Question: I have an API named . It returns me all campaign list with descriptions according to relevant person. Like in image I have multiple campaign with id and description. I want to set environment variable using
"'postman.setEnvironmentVariable("cmid", jsonData.id)';"
or
"'postman.setEnvironmentVariable("cmid", jsonData.id)'
where
'jsonData.campaignName==="online Games "'; "

I mean I want to use all these id's in loop through collection runner. how can I set values in environment variable. Because when I set jsonData.id it can't decide which id value should be set in environment variable "cmid" and return false.
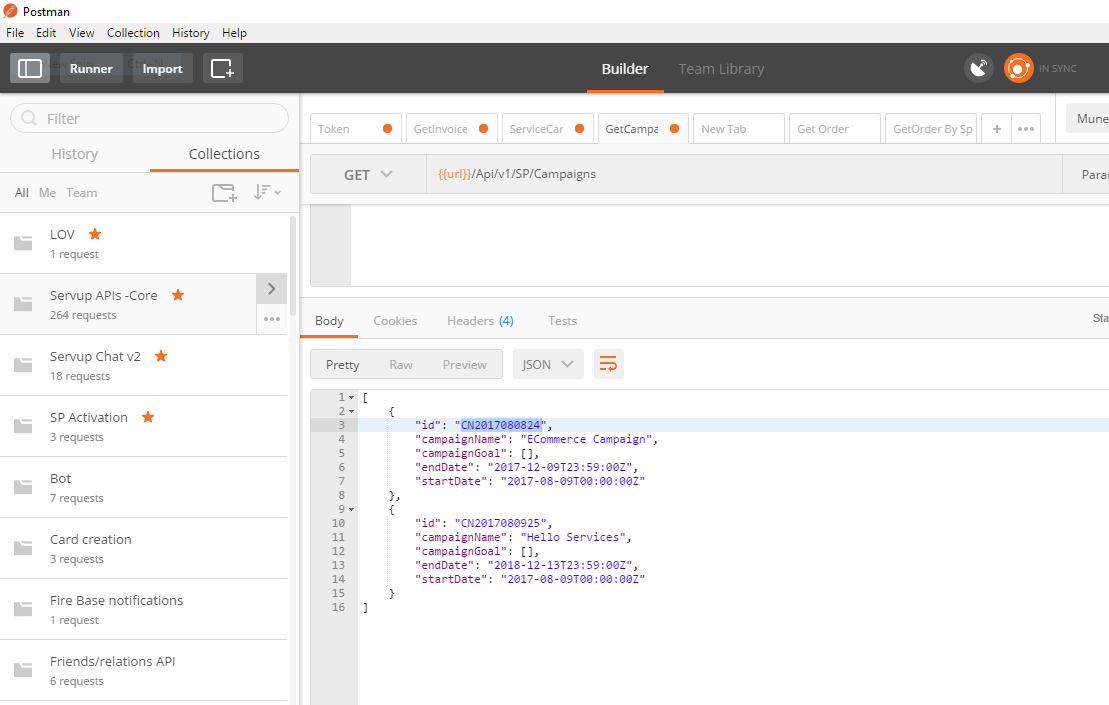
Answer: For the , you would normally <URL>, and access the variables with 'data', for example 'data.id'.